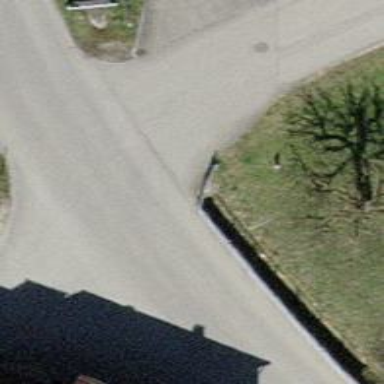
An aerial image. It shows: Drain passing through culvert tunnel.